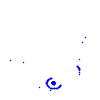
Particle: pion